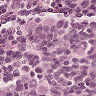
Metastatic tissue present: yes